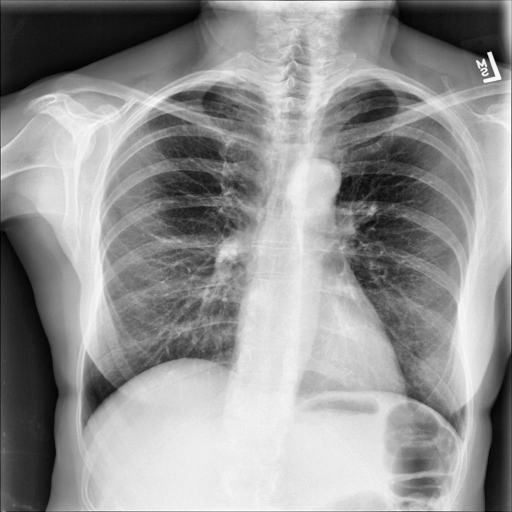
Finding: NORMAL